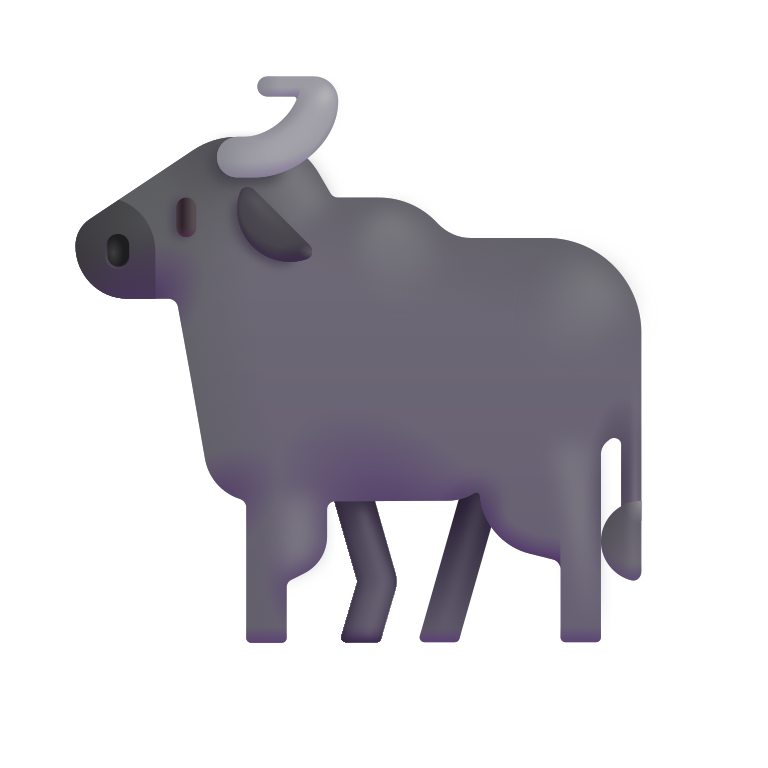
water buffalo color